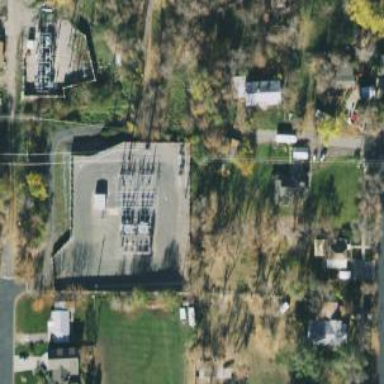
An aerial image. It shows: Power substation.